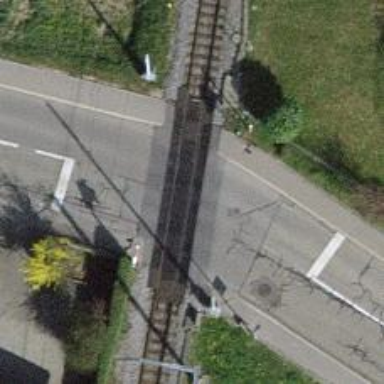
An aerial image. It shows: Narrow-gauge railway track with one electrified contact line.